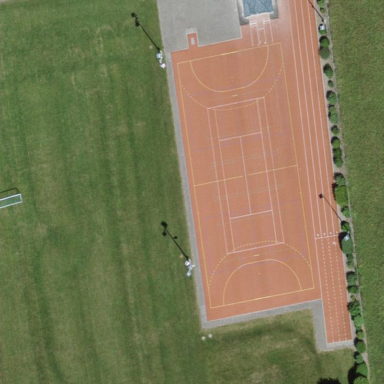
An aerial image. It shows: Multi-sport pitch with tartan surface for leisure activities on land.